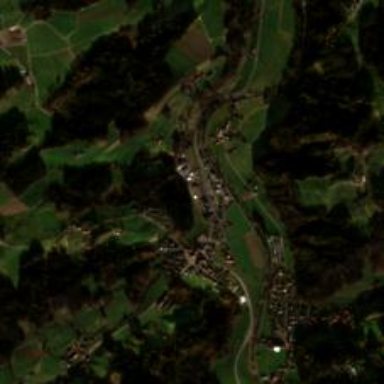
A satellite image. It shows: Village.